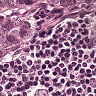
Metastatic tissue present: yes